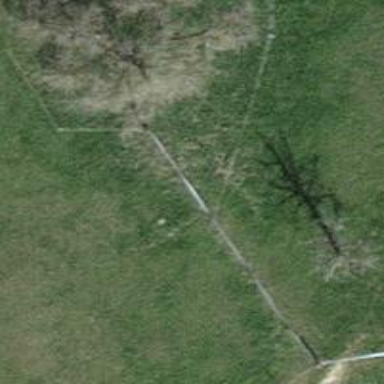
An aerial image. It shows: Fence.